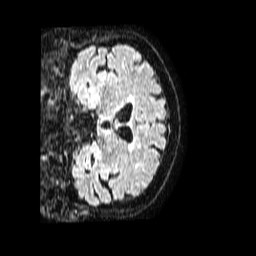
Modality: FLAIR
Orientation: coronal
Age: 63
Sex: female
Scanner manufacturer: philips
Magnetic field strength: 1.5 T
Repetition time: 4.8 s
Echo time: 0.3 s